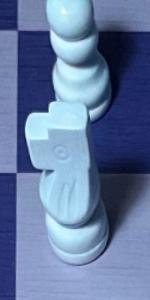
Label: Knight_White